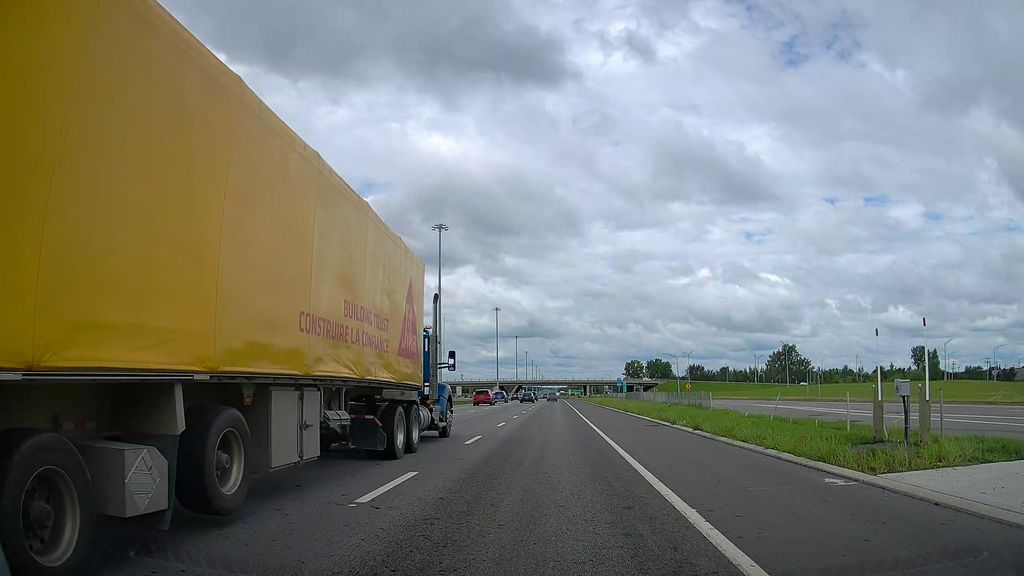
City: montreal